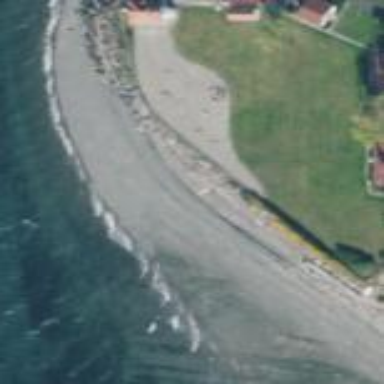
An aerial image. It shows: Beach with gravel surface.